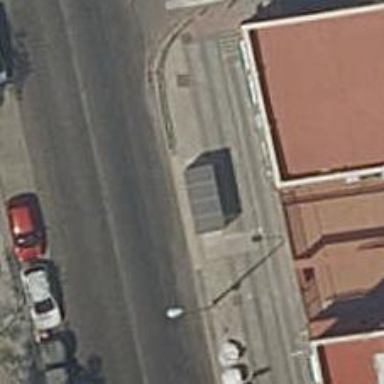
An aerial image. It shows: Bus stop with platform for public transport.